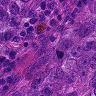
Metastatic tissue present: yes